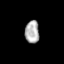
Tissue: skin
Cell type: Epithelial cells
Senescence score: 0.2801
Nuclear area (px): 319
Mean DAPI intensity: 173.411